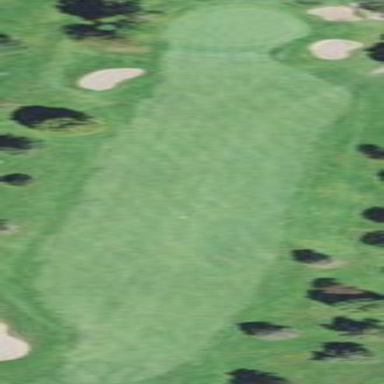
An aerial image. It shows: Scenic golf fairway.